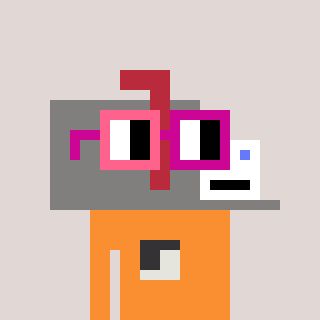
a pixel art character with square pink and red glasses, a mailbox-shaped head and a orange-colored body on a warm background